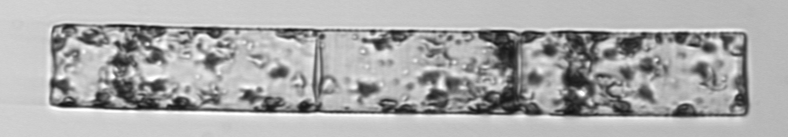
Label: Guinardia_flaccida